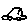
Label: car